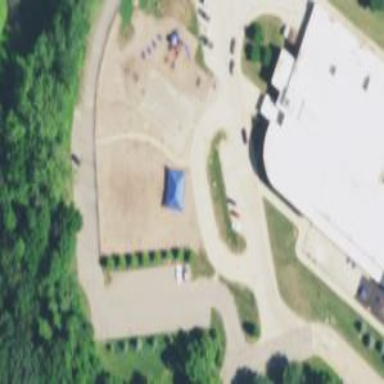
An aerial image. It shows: Playground area for leisure land.